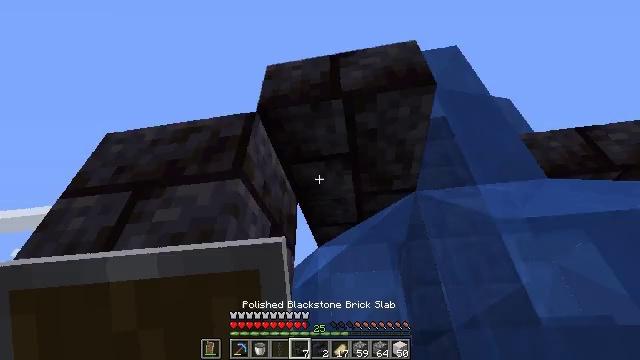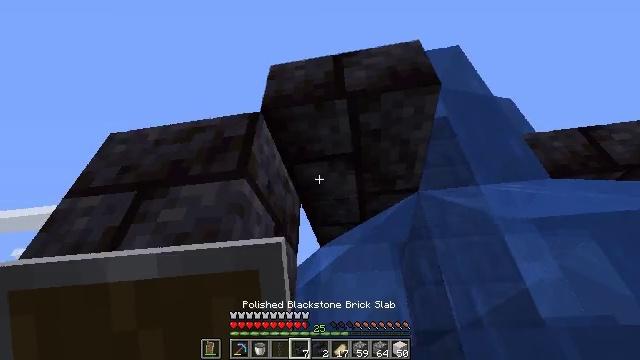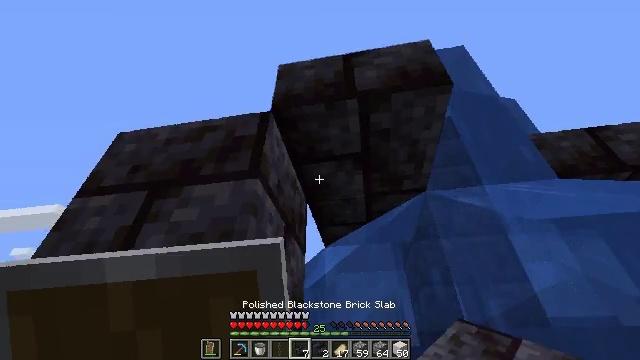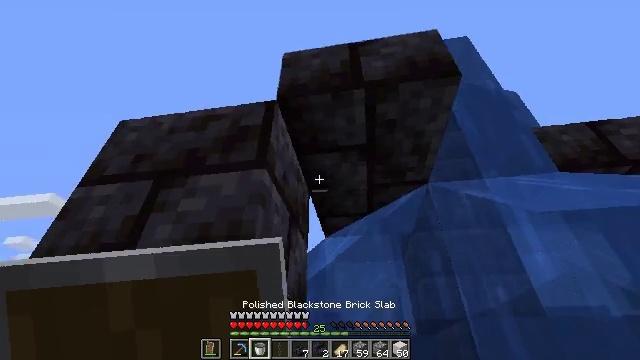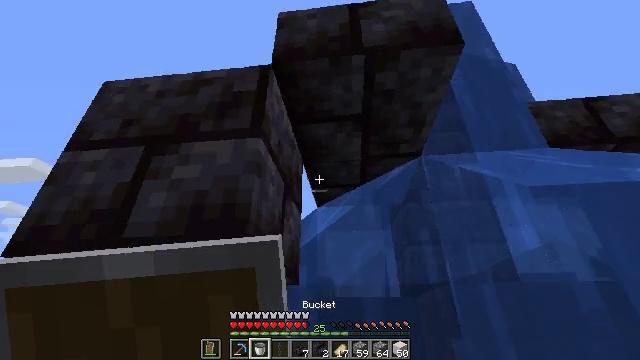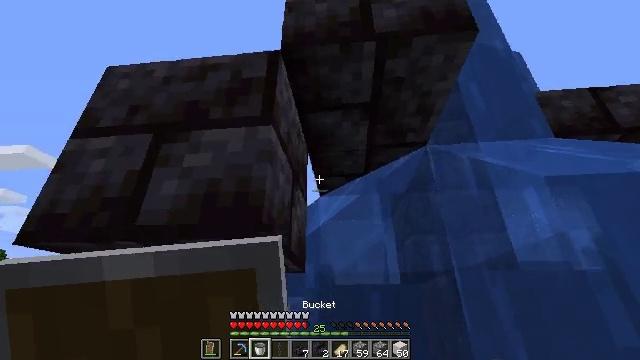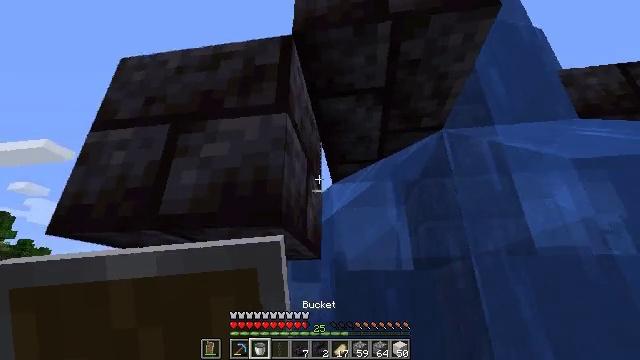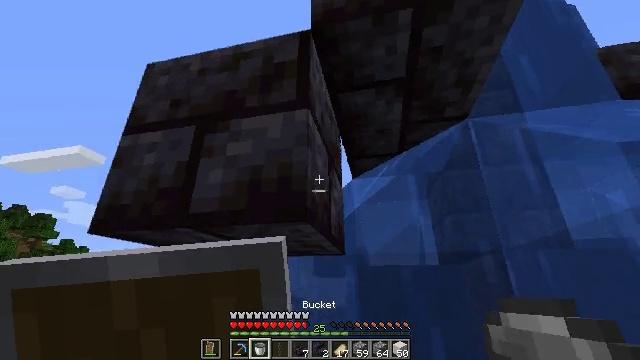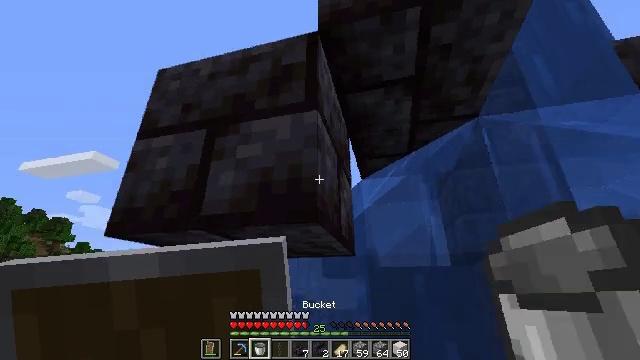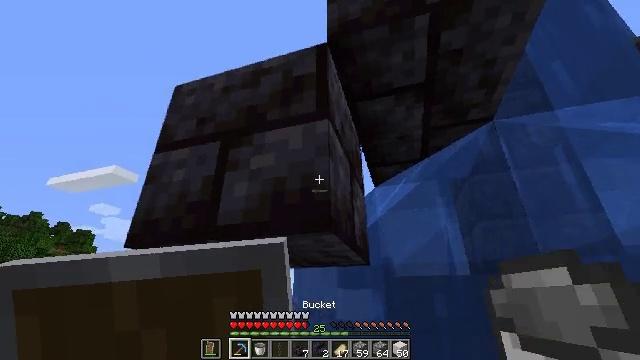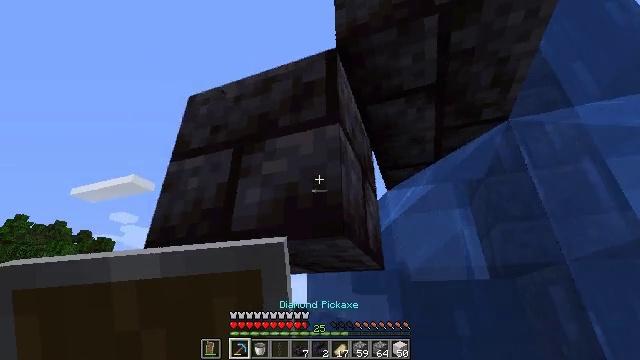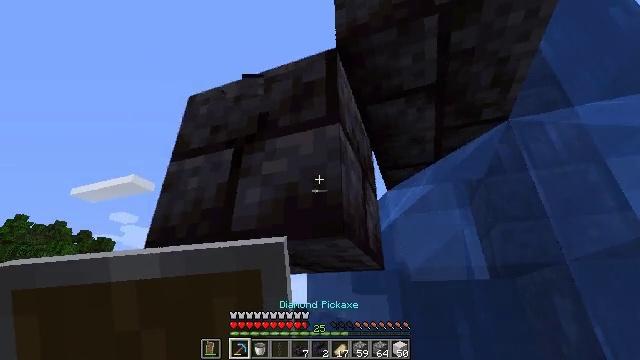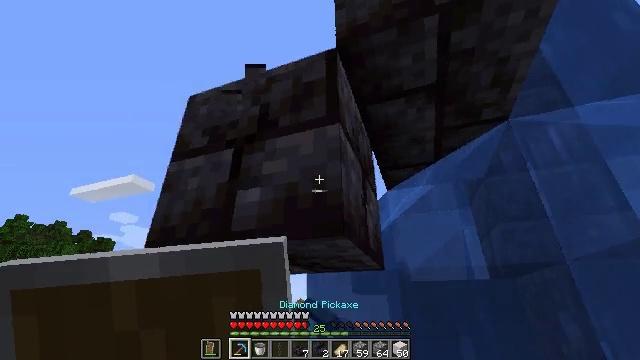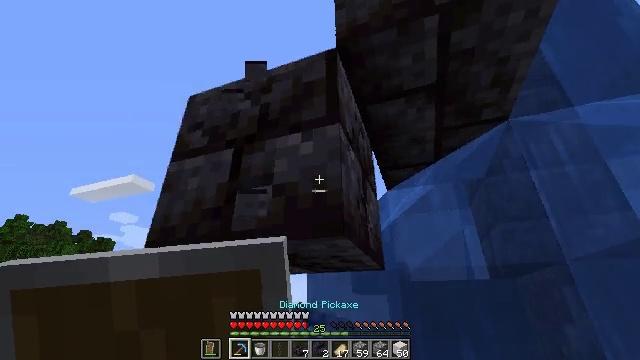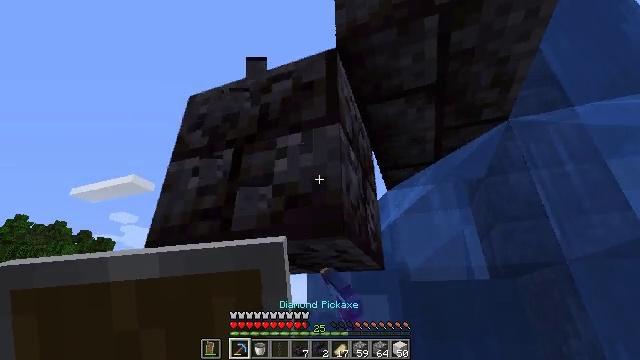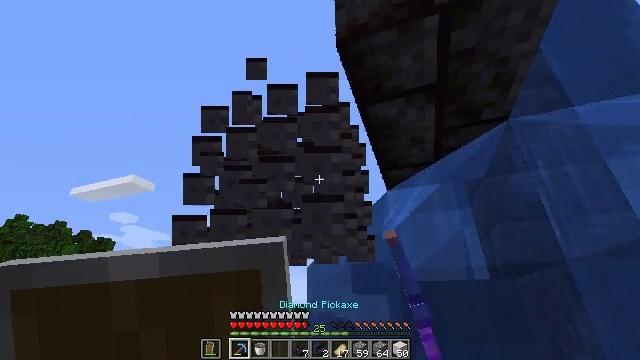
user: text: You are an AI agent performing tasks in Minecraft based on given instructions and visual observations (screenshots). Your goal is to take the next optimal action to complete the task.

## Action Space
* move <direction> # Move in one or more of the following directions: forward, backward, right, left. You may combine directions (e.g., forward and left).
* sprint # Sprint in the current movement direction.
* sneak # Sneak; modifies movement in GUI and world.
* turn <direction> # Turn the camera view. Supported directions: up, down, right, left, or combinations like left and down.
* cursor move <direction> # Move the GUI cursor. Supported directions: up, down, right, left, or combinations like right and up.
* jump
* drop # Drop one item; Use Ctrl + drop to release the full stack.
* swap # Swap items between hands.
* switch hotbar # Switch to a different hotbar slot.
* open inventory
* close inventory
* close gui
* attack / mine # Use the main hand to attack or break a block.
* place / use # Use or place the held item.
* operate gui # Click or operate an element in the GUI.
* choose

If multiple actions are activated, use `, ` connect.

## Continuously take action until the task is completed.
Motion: motion action
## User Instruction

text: Mine the polished blackstone brick slab.
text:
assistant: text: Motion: move left, sneak
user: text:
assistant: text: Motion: move left, sneak
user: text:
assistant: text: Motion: move left, sneak, turn down, switch to hotbar 2
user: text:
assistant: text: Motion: move left, sneak, turn right and down, switch to hotbar 2
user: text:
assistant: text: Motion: sneak, turn down
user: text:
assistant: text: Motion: sneak, turn left and down
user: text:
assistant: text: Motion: sneak, turn left
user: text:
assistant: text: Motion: sneak, turn left
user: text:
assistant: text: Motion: sneak, turn left and up, switch to hotbar 1
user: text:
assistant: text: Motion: sneak, turn left and up, switch to hotbar 1
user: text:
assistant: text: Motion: sneak, attack / mine, switch to hotbar 1
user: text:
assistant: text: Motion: sneak, attack / mine
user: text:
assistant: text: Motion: sneak, attack / mine
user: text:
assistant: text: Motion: sneak, attack / mine
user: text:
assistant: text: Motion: sneak, attack / mine
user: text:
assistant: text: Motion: move forward, sneak, attack / mine
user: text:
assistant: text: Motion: move forward, sneak, attack / mine
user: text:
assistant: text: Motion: move forward, sneak, attack / mine
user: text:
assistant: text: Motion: move forward, sneak, attack / mine
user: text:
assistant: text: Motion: sneak, attack / mine